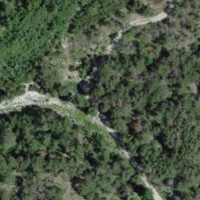
EUNIS habitat code: 44
Species observed at this site:
Minois dryas
Volucella pellucens